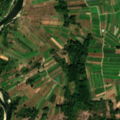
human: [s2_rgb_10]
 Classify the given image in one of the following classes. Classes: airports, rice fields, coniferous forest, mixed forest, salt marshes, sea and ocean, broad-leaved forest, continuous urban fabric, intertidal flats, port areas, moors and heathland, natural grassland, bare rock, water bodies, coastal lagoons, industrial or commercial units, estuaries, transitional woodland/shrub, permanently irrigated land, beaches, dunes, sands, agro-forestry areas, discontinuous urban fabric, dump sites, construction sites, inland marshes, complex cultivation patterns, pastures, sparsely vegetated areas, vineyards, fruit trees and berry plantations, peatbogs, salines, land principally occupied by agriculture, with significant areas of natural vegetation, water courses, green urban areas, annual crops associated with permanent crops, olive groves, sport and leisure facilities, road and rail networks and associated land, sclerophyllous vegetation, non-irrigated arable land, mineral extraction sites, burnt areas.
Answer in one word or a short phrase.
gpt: non-irrigated arable land, transitional woodland/shrub, inland marshes, water courses